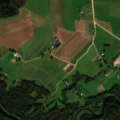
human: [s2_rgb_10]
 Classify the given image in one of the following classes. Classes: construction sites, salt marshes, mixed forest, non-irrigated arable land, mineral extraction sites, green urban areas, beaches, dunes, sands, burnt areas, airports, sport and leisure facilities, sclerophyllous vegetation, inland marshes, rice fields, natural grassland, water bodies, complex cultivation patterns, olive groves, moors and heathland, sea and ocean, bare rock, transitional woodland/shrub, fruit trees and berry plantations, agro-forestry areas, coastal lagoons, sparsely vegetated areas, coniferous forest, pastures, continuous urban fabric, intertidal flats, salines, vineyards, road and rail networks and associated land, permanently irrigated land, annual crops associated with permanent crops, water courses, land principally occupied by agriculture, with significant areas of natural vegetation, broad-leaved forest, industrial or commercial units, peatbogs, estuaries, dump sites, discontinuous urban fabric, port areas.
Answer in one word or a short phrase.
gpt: non-irrigated arable land, complex cultivation patterns, land principally occupied by agriculture, with significant areas of natural vegetation, broad-leaved forest